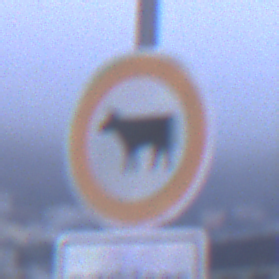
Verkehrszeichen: VerbotViehtrieb
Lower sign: ZeitangabenMitBeschraenkungAufWochentage1
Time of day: SunriseSunset
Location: Outdoor (Urban)
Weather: Overcast
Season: NotSpecified
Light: Natural